Question: RegexBuddy shows the matches are OK, but in C# when I try use replace, a semicolon and a curly bracket are not replaced.
The expression I am using is the following:
'''
@"({\)(.+?)(}+)|(\s?\)(.+?)()|}$"
'''
and the input text (rtf) is included in the screenshot.
This the code:
'''
Regex reg2 = new Regex(@"\b([\s\S]+?)\b0");
MatchCollection matches = reg2.Matches(text);
foreach (Match match in matches)
{
string output = reg.Replace(match.Value, "");
MessageBox.Show(output);
}
'''

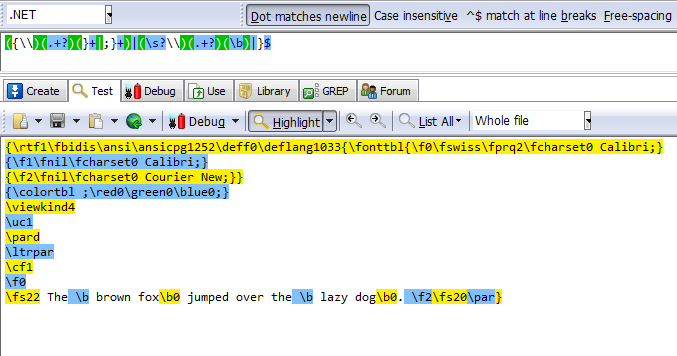
Answer: You are trying to match nested structures with regular expressions. Look at your screenshot: in the first line there are three opening braces and one closing brace, in your third line you have one opening and two closing braces etc.
While .NET does provide ways to do nested pattern matching with regexes, your regex is not using them (and it's extremely mystifying to me what exactly you're hoping to achieve).
You most certainly need to use a different way to parse RTF files; unfortunately I don't know whether the .NET libraries provide an RTF parser.